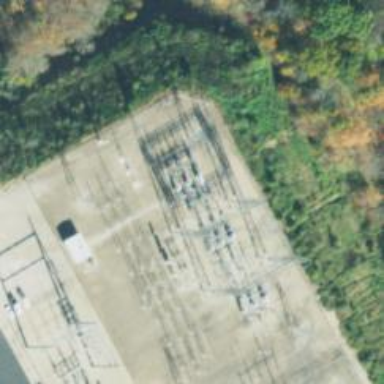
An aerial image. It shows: Switch for power supply.